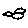
Label: bird